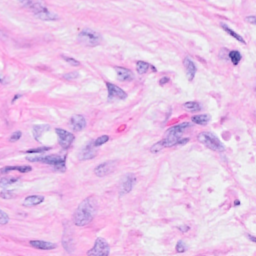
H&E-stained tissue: Breast